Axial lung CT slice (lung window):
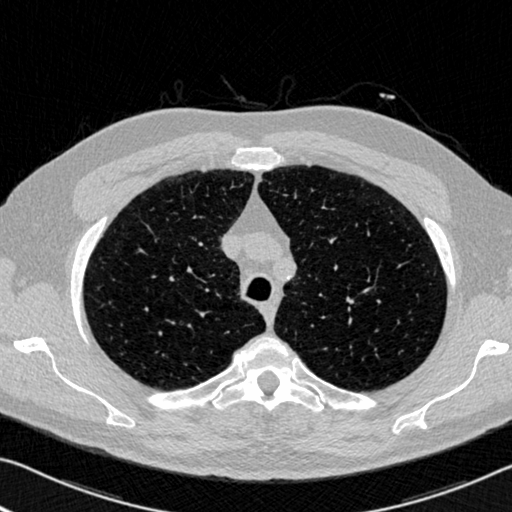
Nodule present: no